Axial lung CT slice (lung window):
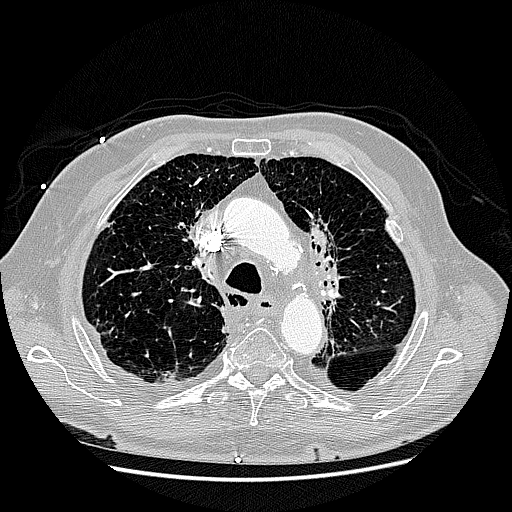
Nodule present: no